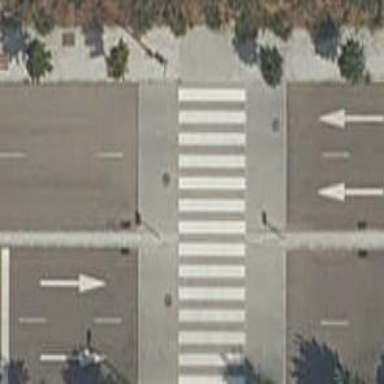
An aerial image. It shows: Table-style traffic calming feature.